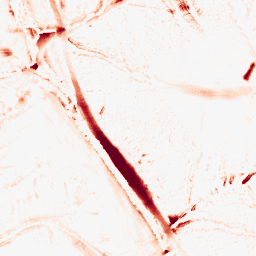
Category: morphological
Decomposition family: tophat
Decomposition parameters: size: 10
mode: white
Upsampling method: edge_directed
Upsampling parameters: scale: 4
Upsampling scale: 4